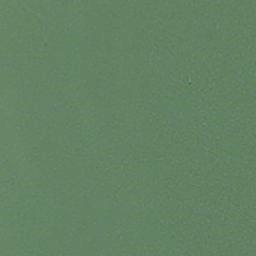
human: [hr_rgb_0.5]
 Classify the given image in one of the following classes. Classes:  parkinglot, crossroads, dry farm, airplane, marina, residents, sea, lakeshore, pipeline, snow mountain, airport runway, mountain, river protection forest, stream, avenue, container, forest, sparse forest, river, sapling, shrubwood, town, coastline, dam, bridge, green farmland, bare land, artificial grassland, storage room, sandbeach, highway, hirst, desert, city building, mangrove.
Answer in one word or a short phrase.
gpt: sea